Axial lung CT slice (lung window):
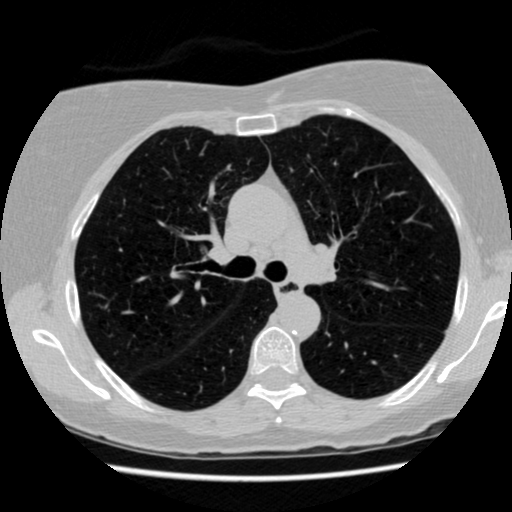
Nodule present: no